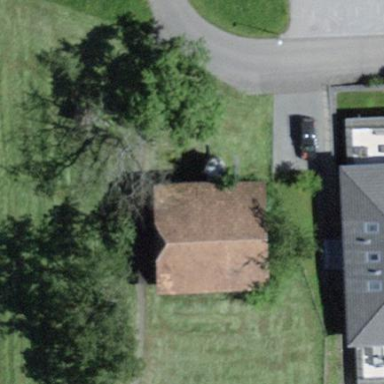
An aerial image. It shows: Rural barn.